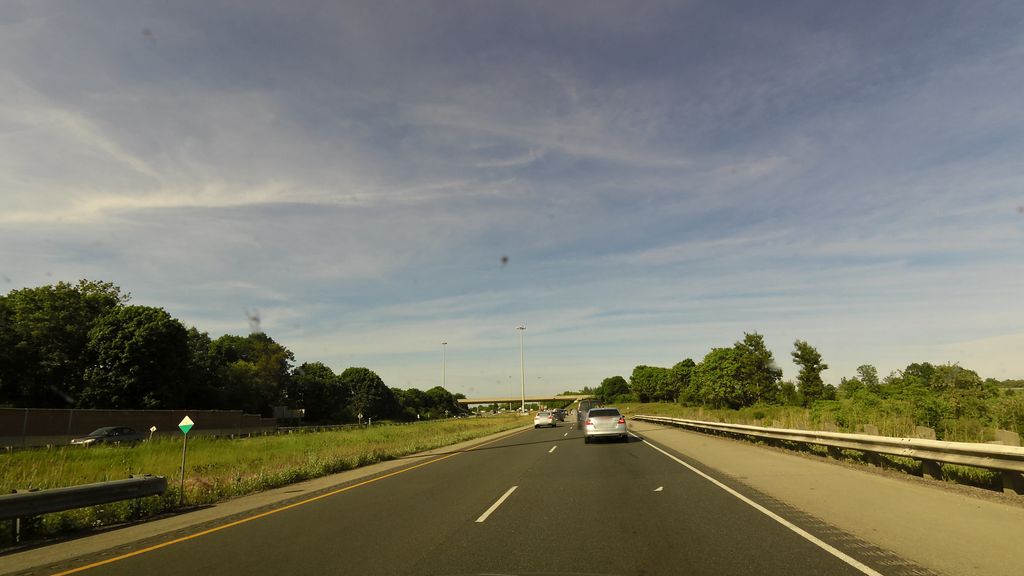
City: hamilton